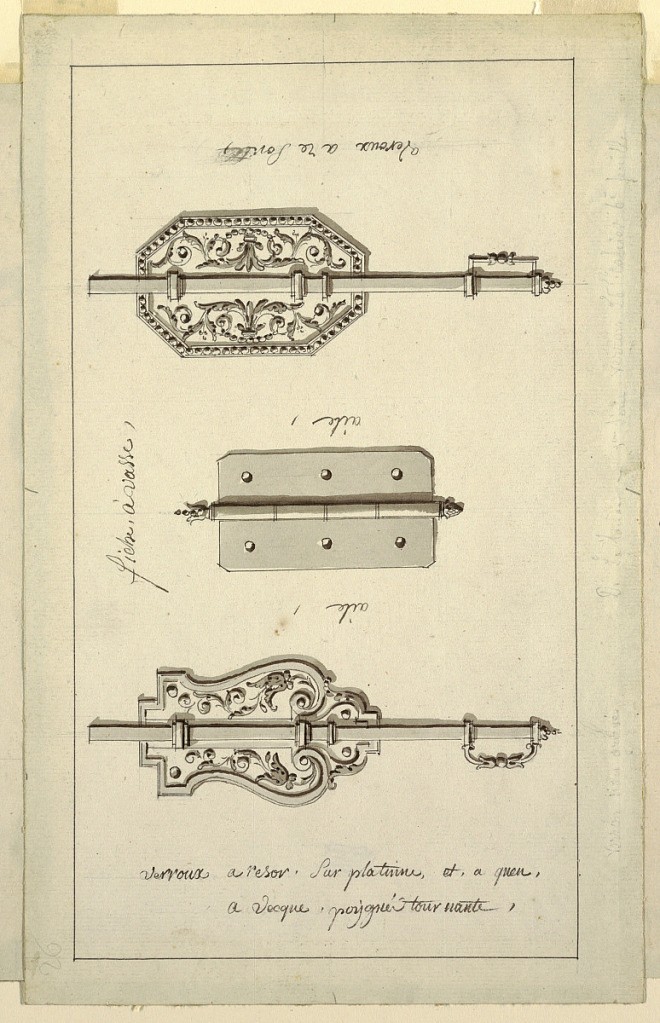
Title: Designs of Bolts and a Hinge
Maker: Richard de Lalonde, French, active 1780–96
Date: ca. 1790
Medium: Pen and ink, brush and wash on paper
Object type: Drawing
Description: Upper bolt in shape of an octagonal escutcheon with rinceaux decor; lower bolt, same except for curved escutcheon; center, hinge has six holes.